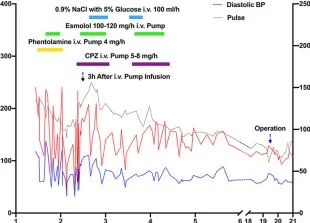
Patient 2.
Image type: electrography (ekg)